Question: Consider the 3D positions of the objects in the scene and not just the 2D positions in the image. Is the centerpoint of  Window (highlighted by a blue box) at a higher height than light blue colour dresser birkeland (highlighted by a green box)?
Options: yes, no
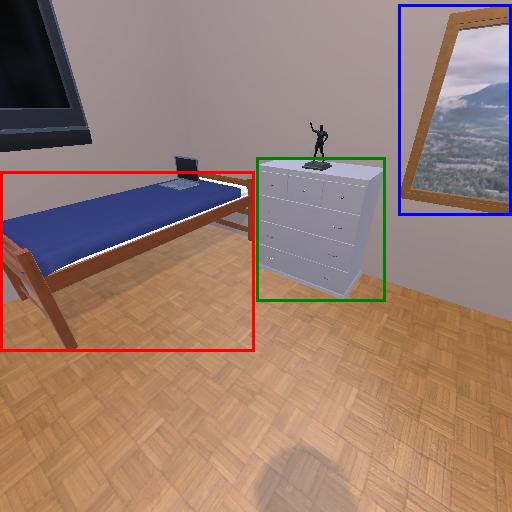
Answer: yes